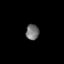
Tissue: skin
Cell type: Epithelial cells
Senescence score: 0.2515
Nuclear area (px): 201
Mean DAPI intensity: 114.129